Interaction volume radius: 5 \u00c5
Interaction volume height: 15 \u00c5
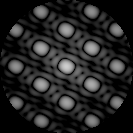
Disorder parameter: 0.008762